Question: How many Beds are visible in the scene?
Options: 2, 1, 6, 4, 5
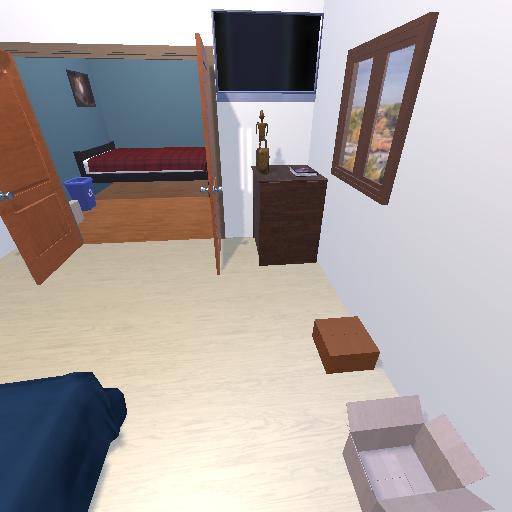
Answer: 2